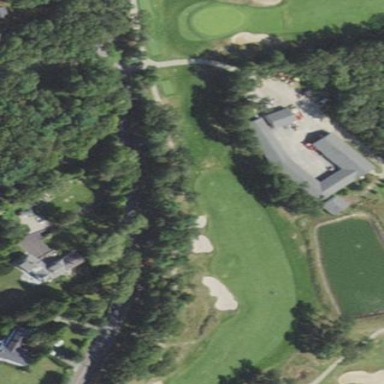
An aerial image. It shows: Rough grassy area used for golf.